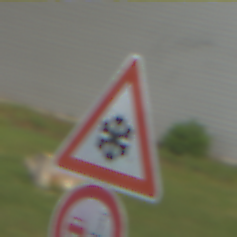
Verkehrszeichen: SchneeOderEisglaette
Zusatzzeichen unten: VerbotUeberholenEinspurigeFahrzeuge
Umgebung: Outdoor, Suburban
Tageszeit: MorningAfternoon
Wetter: PartlyCloudy
Licht: Natural
Jahreszeit: NotSpecified
Kontrast: HighContrast